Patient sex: F
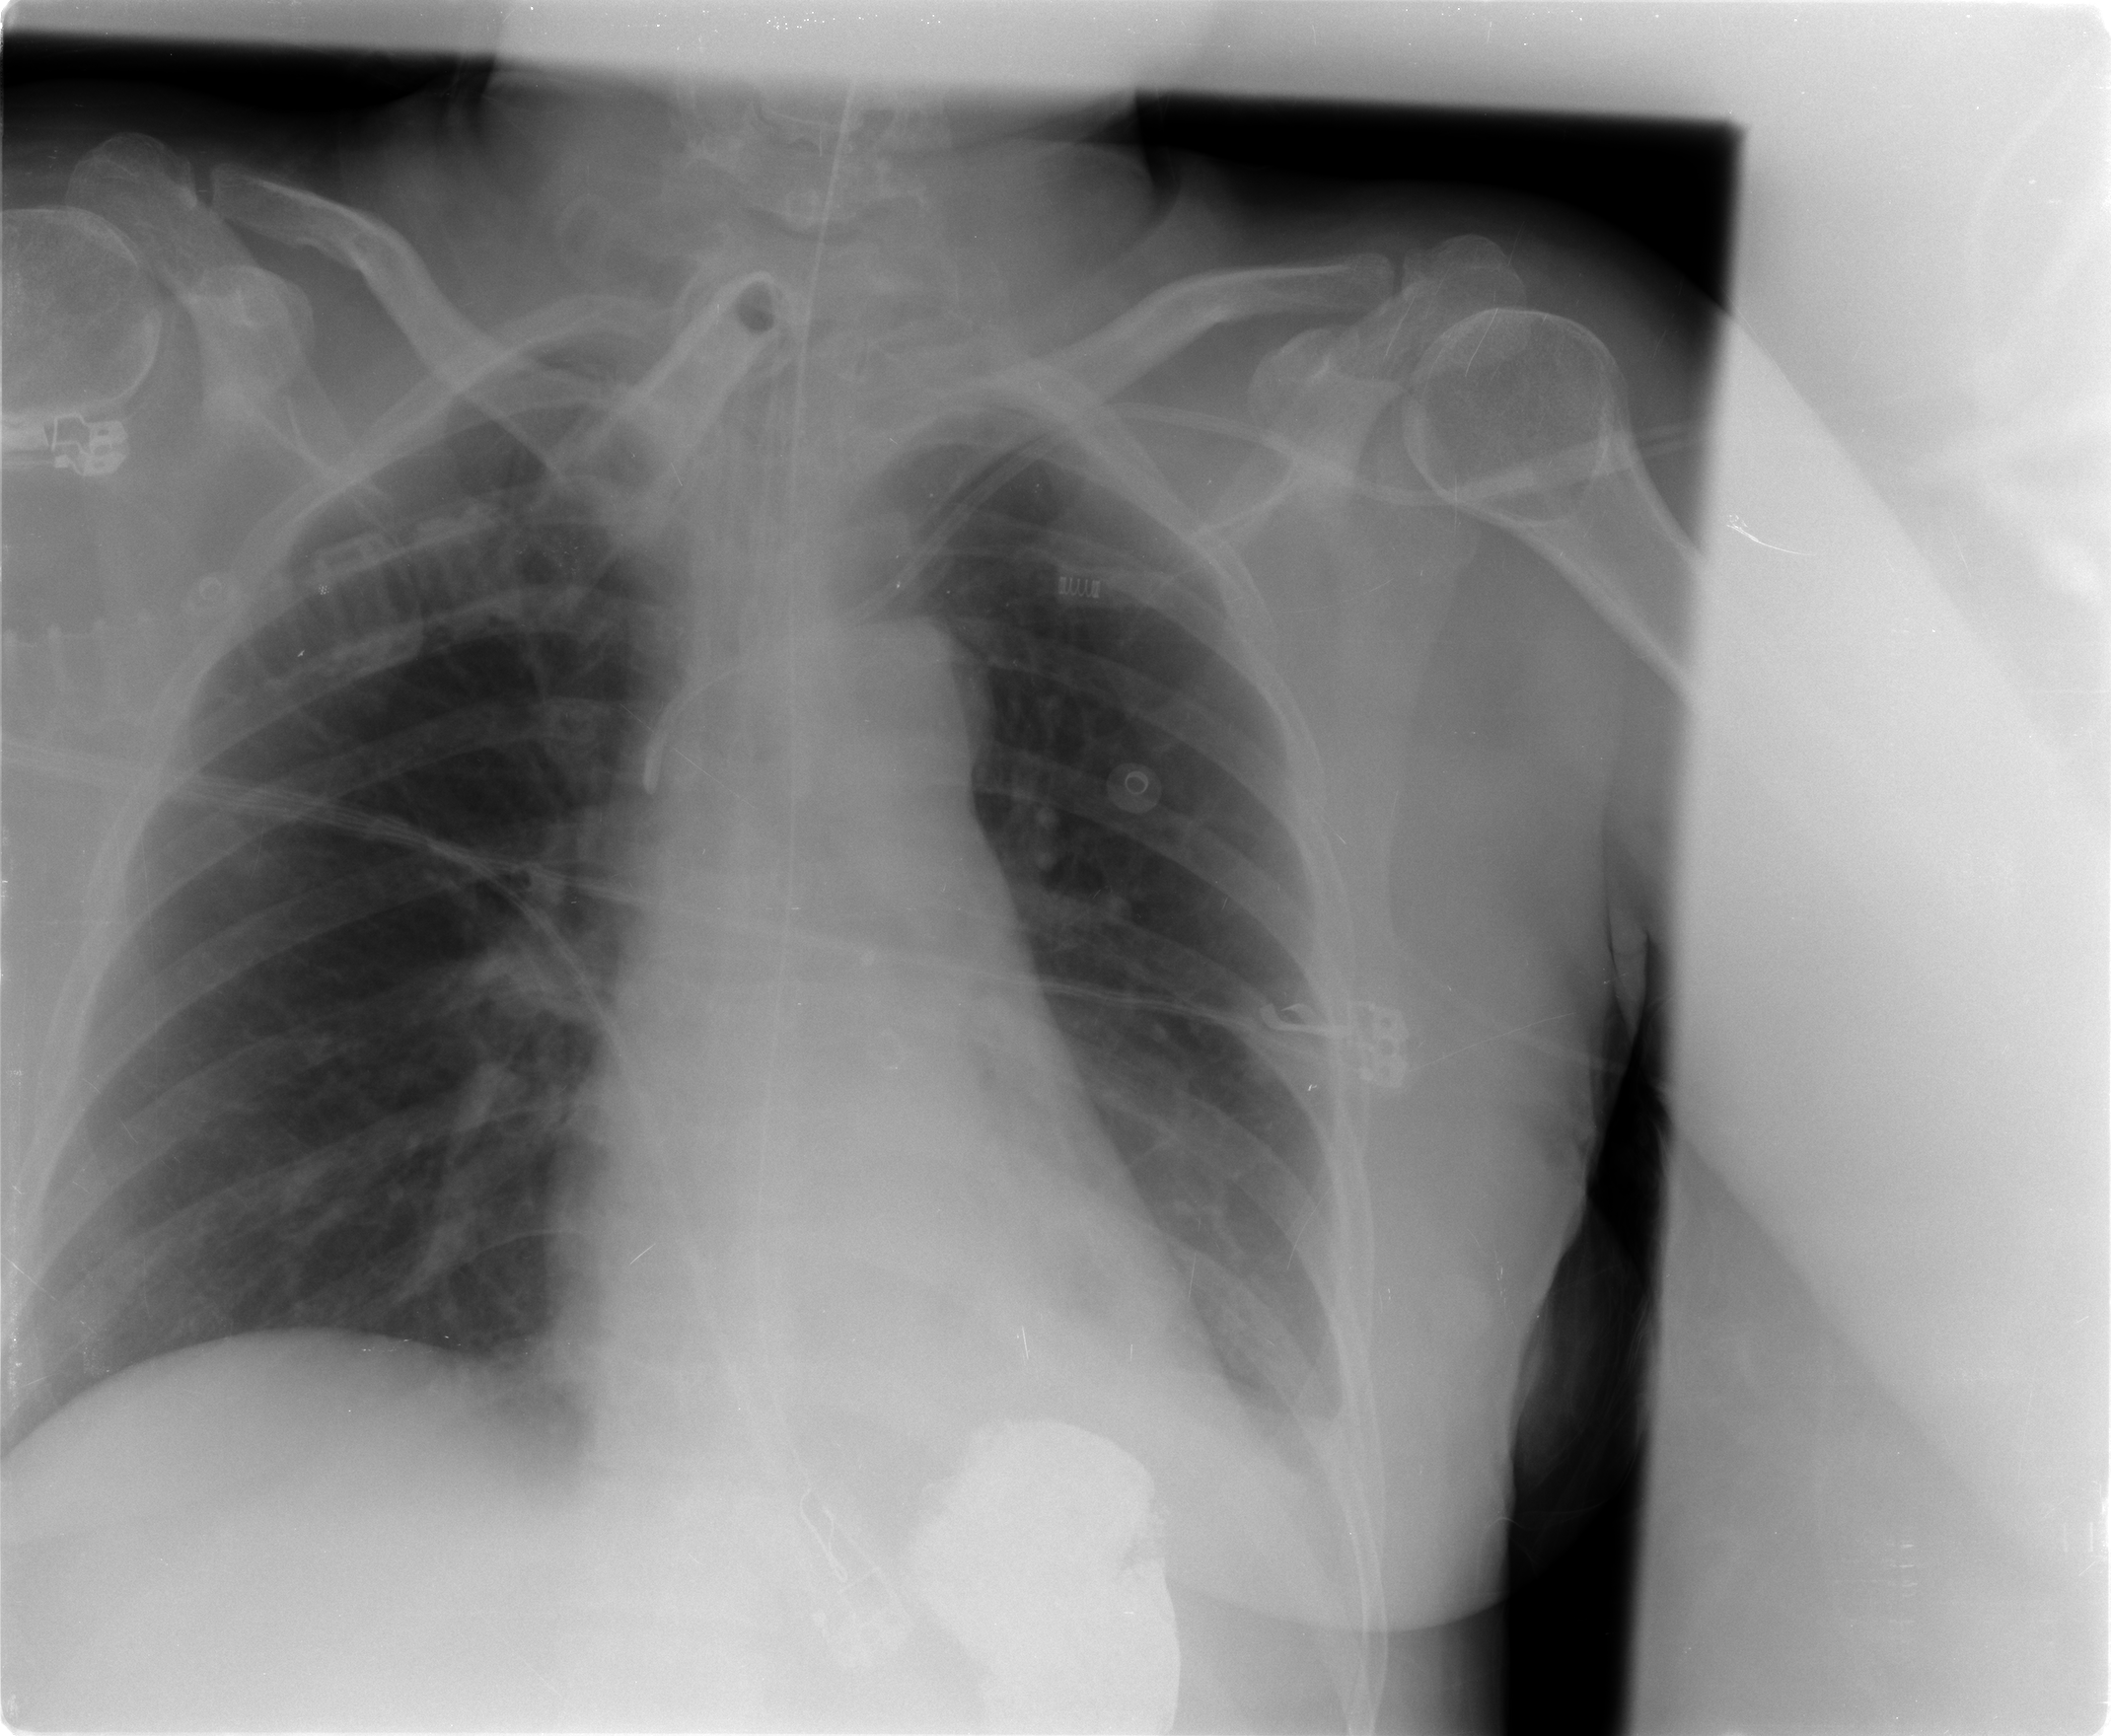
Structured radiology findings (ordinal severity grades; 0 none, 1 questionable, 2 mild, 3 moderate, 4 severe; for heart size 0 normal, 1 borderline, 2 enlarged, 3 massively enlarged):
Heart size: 0
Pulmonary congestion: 0
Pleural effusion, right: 0
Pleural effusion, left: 1
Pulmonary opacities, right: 0
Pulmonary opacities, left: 1
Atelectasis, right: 2
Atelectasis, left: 2